如图，已知一次函数 \(y = -\frac{1}{2}x + 2\) 的图象分别交 \(x\) 轴、\(y\) 轴于点 \(N, M\)，抛物线 \(y = cx^2 + \frac{1}{2}x + k\) 经过 \(M, N\) 两点，在第一象限内的抛物线上有一动点 \(G\)，过 \(G\) 作 \(GE \perp x\) 轴于 \(E\)，交 \(MN\) 于点 \(F\).

(1) 求此抛物线的解析式.

(2) 设点 \(G\) 的横坐标为 \(n\)，以 \(M\)，\(N\)，\(G\) 为顶点的三角形面积为 \(S\)，求 \(S\) 关于 \(n\) 的函数关系式，并求出 \(S\) 的最大值.

(3) 若 \(F\) 为线段 \(GH\) 的中点，\(H\) 为线段 \(GE\) 上一点，以 \(H\) 为圆心，\(HG\) 为半径作圆，当 \(\odot H\) 与 \(y\) 轴相切时，求点 \(G\) 的坐标.
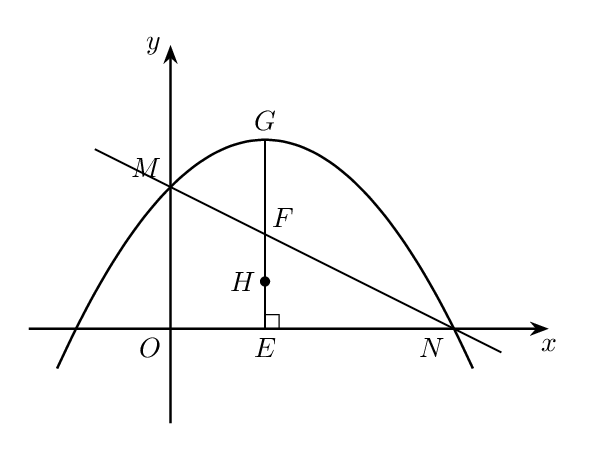
【解答】

【答案】
(1) \(y = -\frac{1}{4}x^2 + \frac{1}{2}x + 2\)

(2) \(S = -\frac{1}{2}n^2 + 2n\)，当 \(n = 2\) 时，\(S\) 有最大值，为 \(2\)

(3) \((2, 2)\)

【分析】

【详解】
(1) 解：在 \(y = -\frac{1}{2}x + 2\) 中，当 \(x = 0\) 时，\(y = 2\)；\\
当 \(y = 0\) 时 \(x = 4\)；\\
\(\therefore M(0, 2)\)，\(N(4, 0)\)，\\
把 \(M(0, 2)\)，\(N(4, 0)\) 代入 \(y = cx^2 + \frac{1}{2}x + k\) 中，得 \(\begin{cases} k = 2 \\ 16c + 2 + k = 0 \end{cases}\)，\\
解得 \(\begin{cases} c = -\frac{1}{4} \\ k = 2 \end{cases}\)，\\
\(\therefore\) 抛物线的解析式为 \(y = -\frac{1}{4}x^2 + \frac{1}{2}x + 2\)；

(2) 如图，连接 \(GM\)，\(GN\)，\(GO\)，





\(\therefore\) 点 \(G\) 的坐标为 \(\left\{n, -\frac{1}{4}n^2 + \frac{1}{2}n + 2\right\}\)，\\
\(\therefore S_{\triangle MNG} = S_{\triangle MOG} + S_{\triangle NOG} - S_{\triangle MON}\)\\
\(= \frac{1}{2} \times 2n + \frac{1}{2} \times 4 \times \left\{-\frac{1}{4}n^2 + \frac{1}{2}n + 2\right\} - \frac{1}{2} \times 2 \times 4\)\\
\(= -\frac{1}{2}n^2 + 2n\)，\\
\(\therefore S\) 关于 \(n\) 的函数关系式为 \(S = -\frac{1}{2}n^2 + 2n\)；\\
\(\because S = -\frac{1}{2}n^2 + 2n = -\frac{1}{2}\left\{n-2\right\}^2 + 2\)，\\
\(\therefore\) 当 \(n = 2\) 时，\(S\) 有最大值，为 \(2\)；

(3) 设 \(F\left\{m, -\frac{1}{2}m + 2\right\}\)，\\
则 \(G\left\{m, -\frac{1}{4}m^2 + \frac{1}{2}m + 2\right\}\)，\\
\(\therefore GF = -\frac{1}{4}m^2 + \frac{1}{2}m + 2 - \left\{-\frac{1}{2}m + 2\right\} = -\frac{1}{4}m^2 + m\)，\\
\(\because F\) 为线段 \(GH\) 的中点，\\
\(\therefore HG = 2FG = 2\left\{-\frac{1}{4}m^2 + m\right\} = -\frac{1}{2}m^2 + 2m\)，\\
\(\because\) 以 \(HG\) 为半径的 \(\odot H\) 与 \(y\) 轴相切，\\
\(\therefore -\frac{1}{2}m^2 + 2m = m\)，\\
解得 \(m_1 = 2\)，\(m_2 = 0\)（舍去），\\
\(\therefore -\frac{1}{4}m^2 + \frac{1}{2}m + 2 = 2\)，\\
\(\therefore G\) 点的坐标为 \(\left\{2, 2\right\}\)。
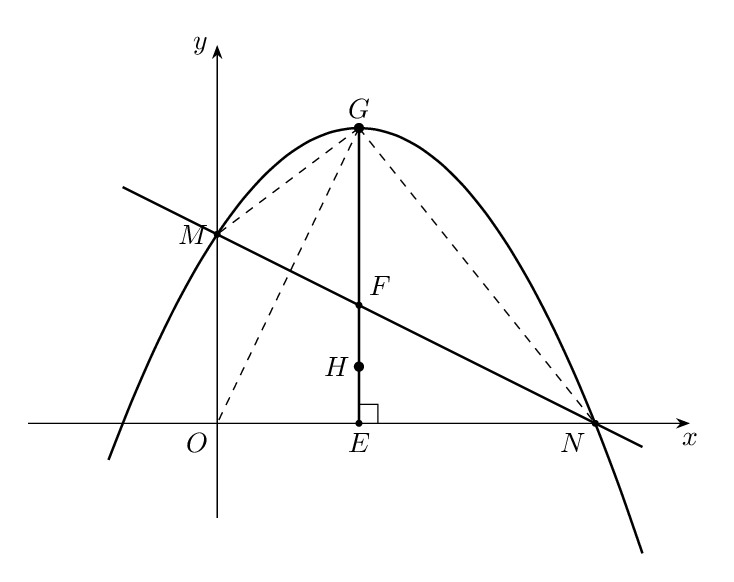